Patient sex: F
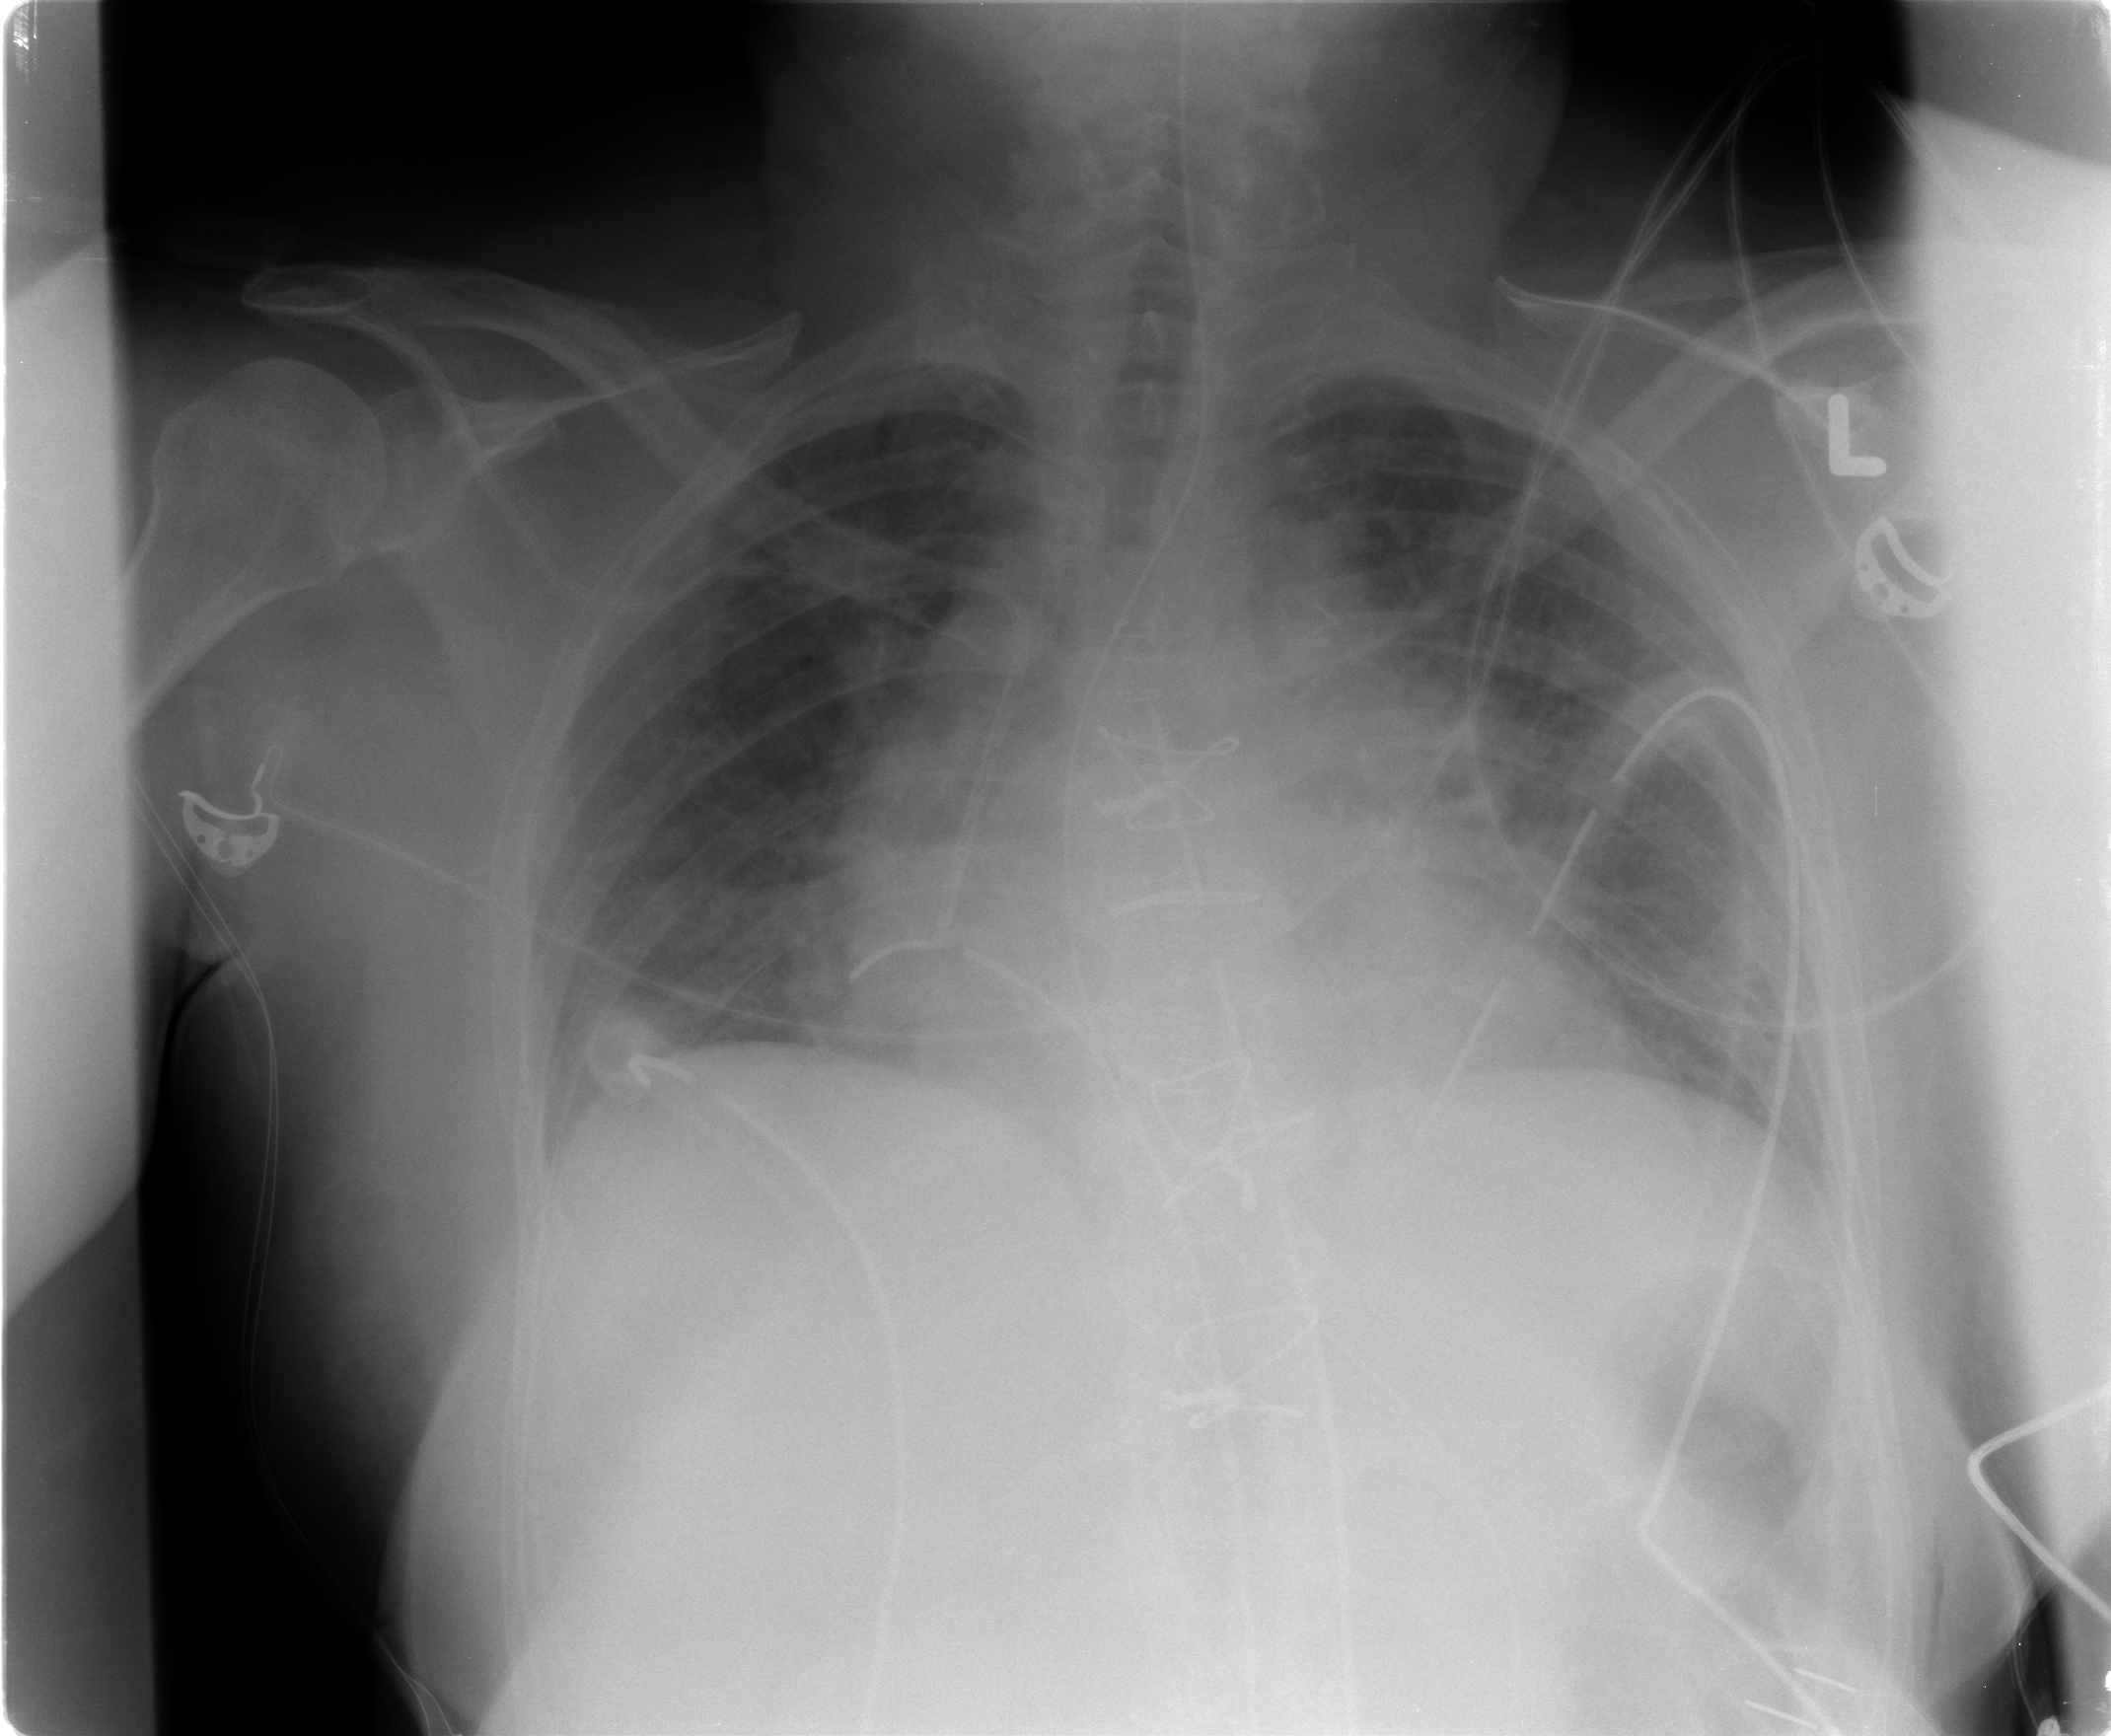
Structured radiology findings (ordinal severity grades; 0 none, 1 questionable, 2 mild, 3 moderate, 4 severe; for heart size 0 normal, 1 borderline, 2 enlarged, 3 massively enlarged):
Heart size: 2
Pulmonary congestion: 3
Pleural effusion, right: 0
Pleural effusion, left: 0
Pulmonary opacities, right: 2
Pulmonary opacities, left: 2
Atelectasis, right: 2
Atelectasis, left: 2